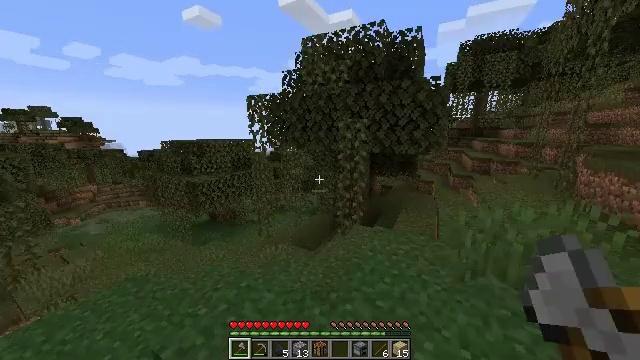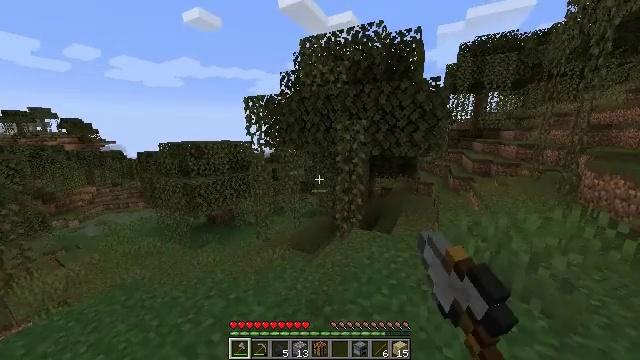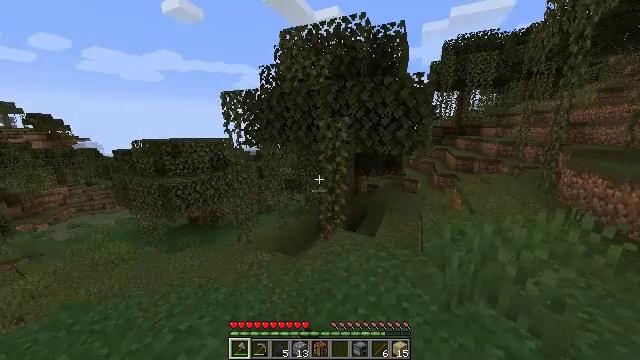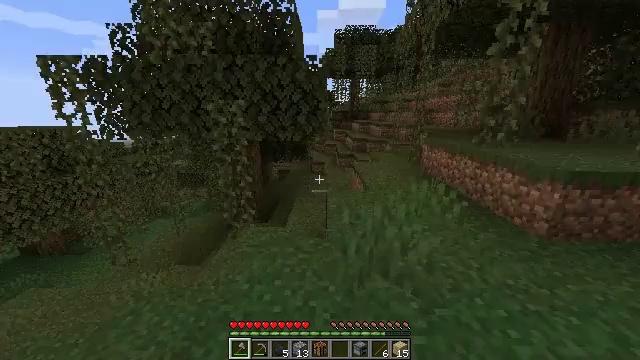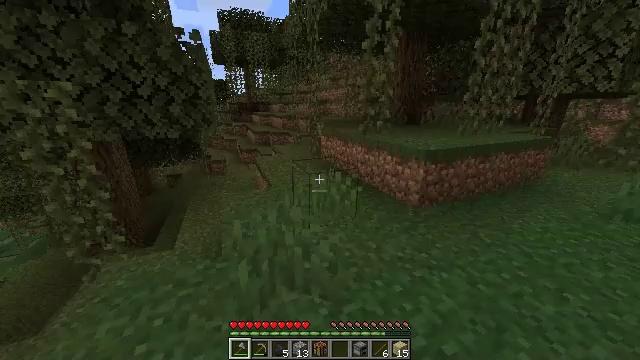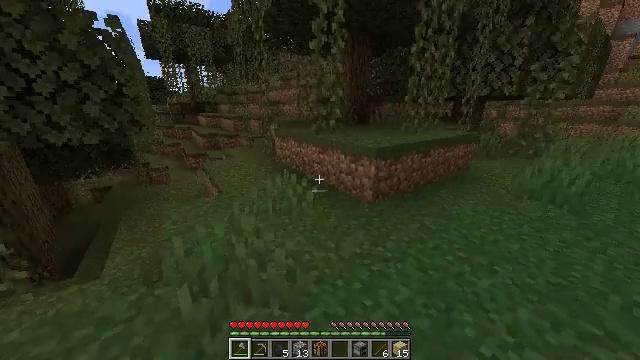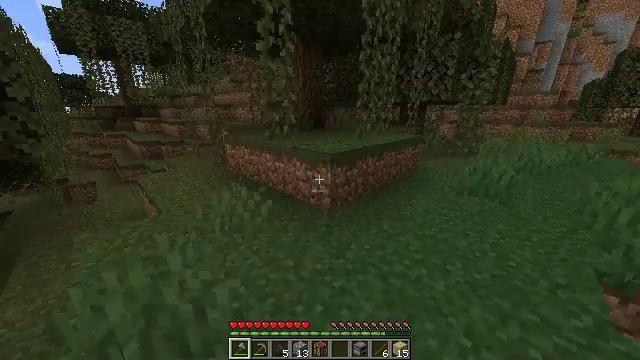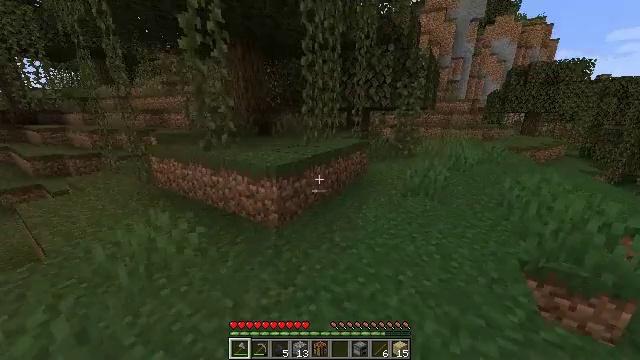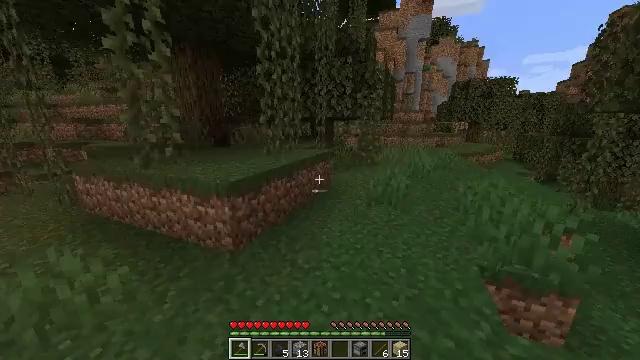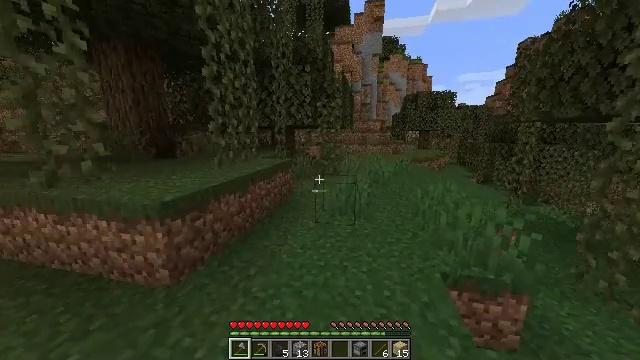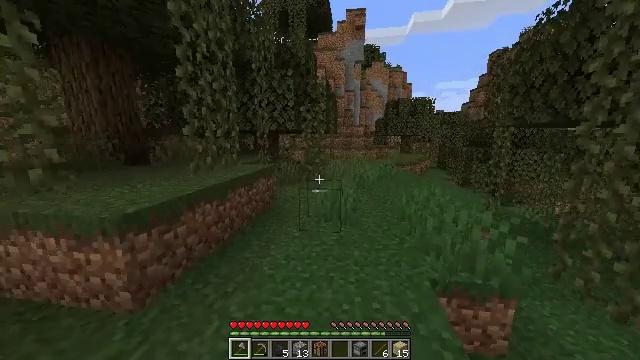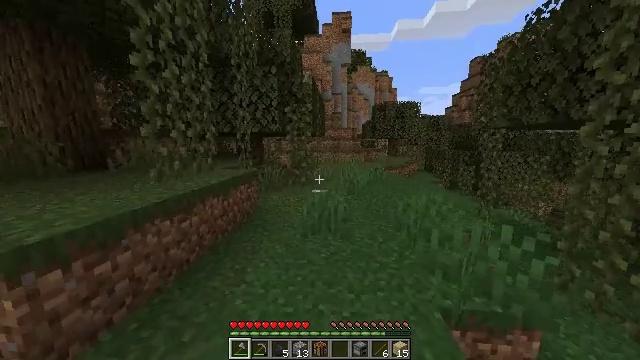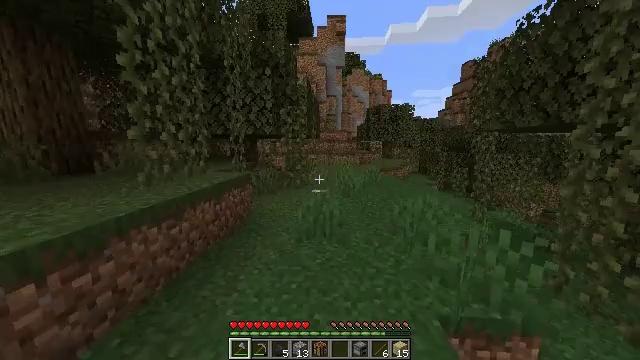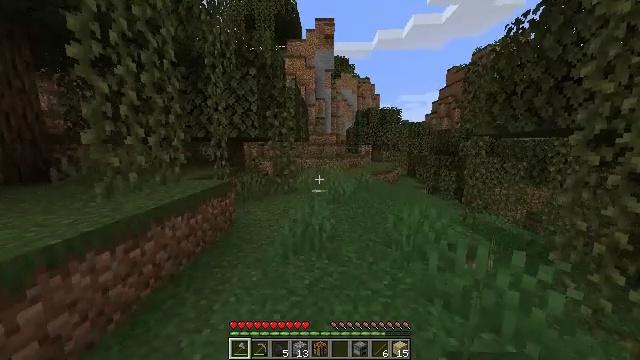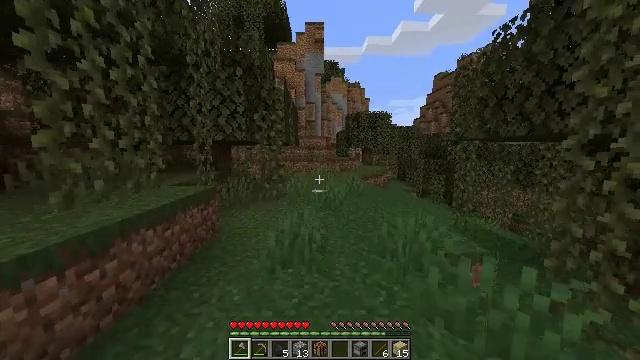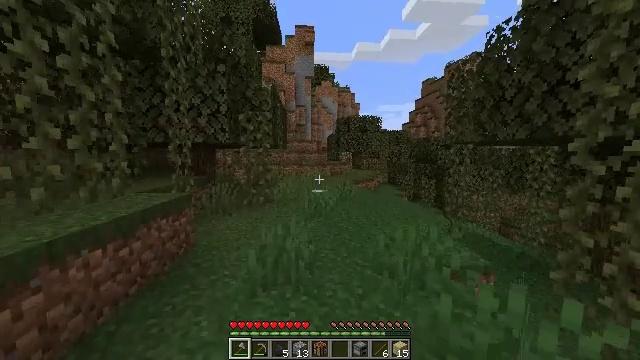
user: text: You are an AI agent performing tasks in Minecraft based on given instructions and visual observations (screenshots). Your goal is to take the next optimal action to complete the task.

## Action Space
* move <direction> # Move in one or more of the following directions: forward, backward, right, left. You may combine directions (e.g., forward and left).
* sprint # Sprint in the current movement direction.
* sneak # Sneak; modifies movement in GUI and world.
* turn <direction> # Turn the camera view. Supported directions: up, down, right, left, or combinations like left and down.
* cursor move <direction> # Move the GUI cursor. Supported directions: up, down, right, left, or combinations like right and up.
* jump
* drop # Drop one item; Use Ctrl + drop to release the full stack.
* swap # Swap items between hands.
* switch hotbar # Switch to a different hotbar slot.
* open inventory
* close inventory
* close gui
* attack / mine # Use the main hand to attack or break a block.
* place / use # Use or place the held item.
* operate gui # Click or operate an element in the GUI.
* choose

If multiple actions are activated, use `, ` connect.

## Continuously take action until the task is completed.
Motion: motion action
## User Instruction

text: Harvest the blue orchid and add it to your inventory.
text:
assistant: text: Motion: move forward and move right, sprint, attack / mine
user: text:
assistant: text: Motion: move forward and move right, sprint, turn right, attack / mine
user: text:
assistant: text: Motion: move forward and move right, sprint, turn right and down
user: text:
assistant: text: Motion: move forward and move right, sprint, turn right and down
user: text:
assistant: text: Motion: move forward and move right, sprint, turn right
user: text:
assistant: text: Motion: move forward and move right, sprint, turn right and up
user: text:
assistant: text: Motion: move forward and move right, sprint, turn right and up
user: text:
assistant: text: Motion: move forward and move right, sprint, turn right and up
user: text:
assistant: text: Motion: move forward, sprint, turn right and up
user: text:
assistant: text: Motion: move forward, sprint, turn right and up
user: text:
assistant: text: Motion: move forward, sprint, turn right
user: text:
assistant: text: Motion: move forward, sprint, turn right
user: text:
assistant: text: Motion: move forward, sprint, turn right
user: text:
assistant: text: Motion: move forward, sprint, turn right
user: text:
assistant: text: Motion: move forward, sprint, turn right
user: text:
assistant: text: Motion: move forward, sprint, turn right
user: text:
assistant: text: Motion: move forward, sprint, turn right
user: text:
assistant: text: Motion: move forward, sprint, turn right
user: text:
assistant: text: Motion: move forward, sprint, turn right, jump
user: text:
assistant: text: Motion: move forward, sprint, jump
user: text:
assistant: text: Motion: move forward, sprint, jump
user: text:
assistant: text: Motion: move forward, sprint, jump
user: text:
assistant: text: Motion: move forward, sprint, jump
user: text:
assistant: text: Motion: move forward, sprint, jump
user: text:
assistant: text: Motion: move forward, sprint, jump
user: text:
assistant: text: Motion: move forward, sprint, jump
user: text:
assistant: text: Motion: move forward, sprint, turn right, jump
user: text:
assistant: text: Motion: move forward, sprint, jump
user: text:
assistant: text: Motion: move forward, sprint, turn right, jump
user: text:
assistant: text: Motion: move forward, sprint, jump